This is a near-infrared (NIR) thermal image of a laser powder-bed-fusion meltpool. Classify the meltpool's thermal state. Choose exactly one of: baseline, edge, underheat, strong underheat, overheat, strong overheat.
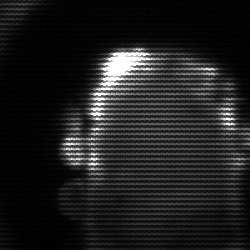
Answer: baseline